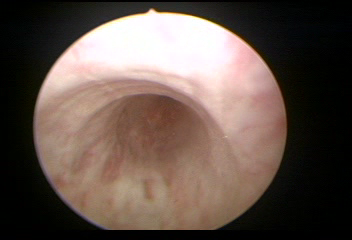
Modality: WLC
Class: Normal mucosa
Bladder cancer association: No